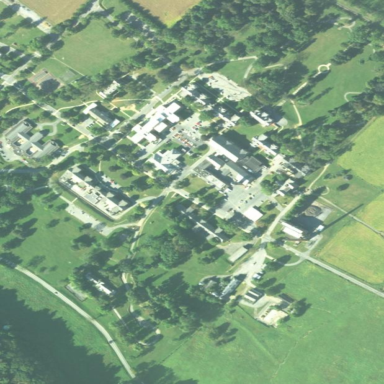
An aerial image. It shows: Hospital.